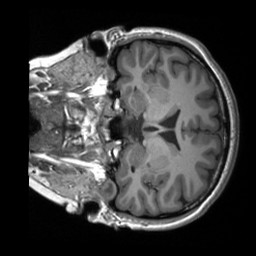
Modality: T1w
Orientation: coronal
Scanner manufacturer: siemens
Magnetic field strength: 3 T
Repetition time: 2 s
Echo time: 0.0023 s